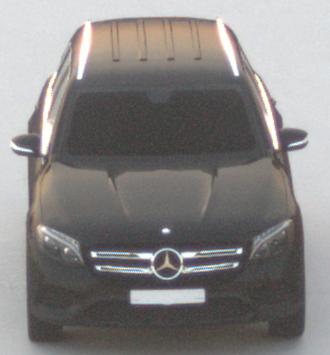
Make: Mercedes-Benz
Model: GLC 250
Detailed model: GLC (253)
Model produced from: 2015/09
Model produced until: 2018/05
Doors: 5
Color: black
Road condition: dry road
Daytime: dawn
Contrast: low contrast